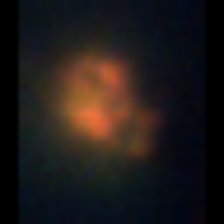
Taxon: Unknown_detritus
Group: Unknown